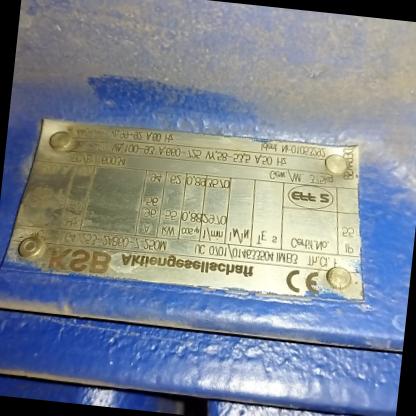
Klasa: tabliczka-znamionowa